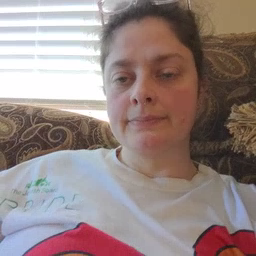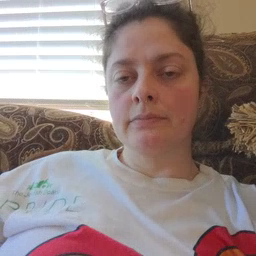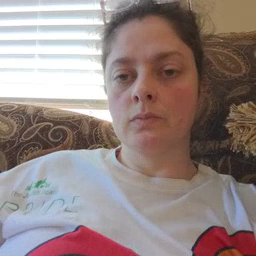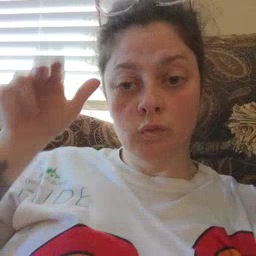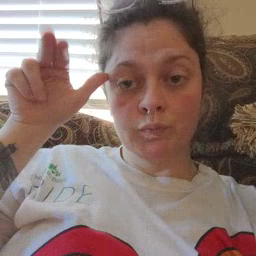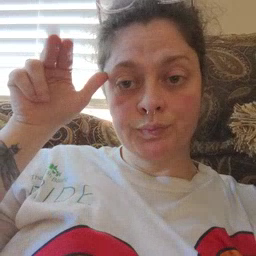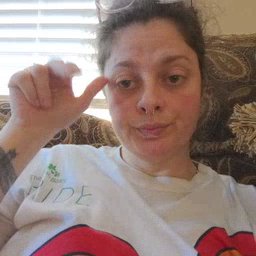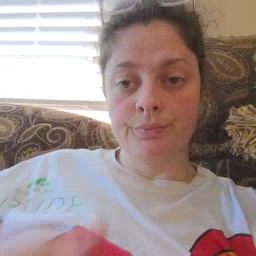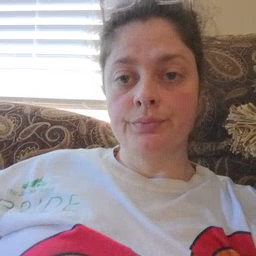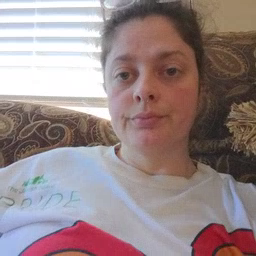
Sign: horse